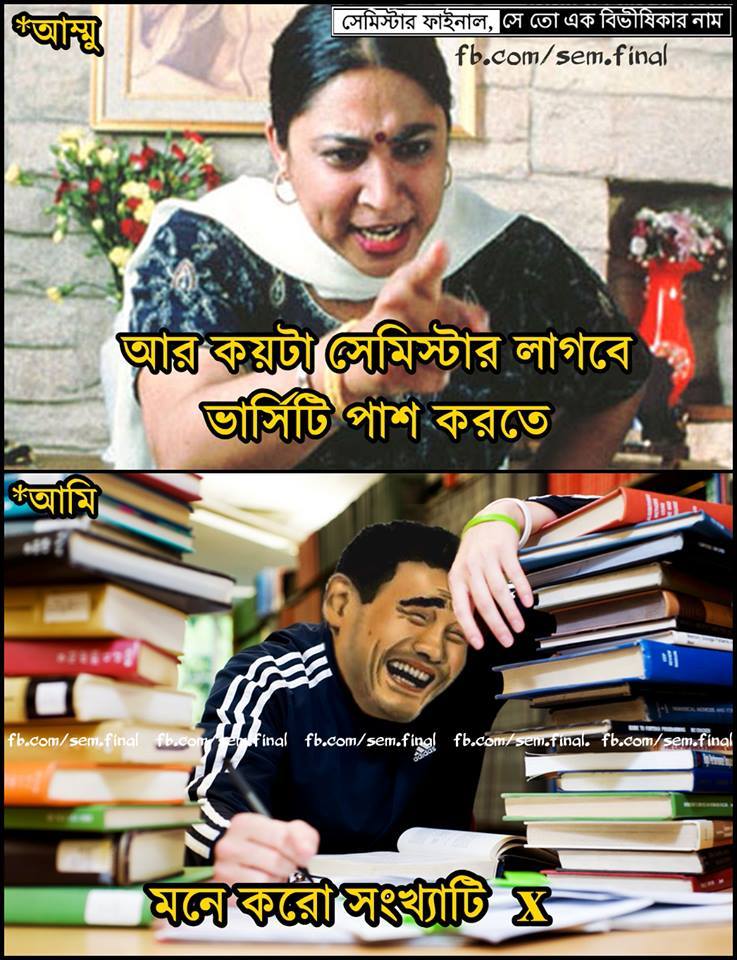
Text: *আম্মু আর কয়টা সেমিস্টার লাগবে ভার্সিটি পাশ করতে *আমি মনে করো সংখ্যাটি
Label: Non Hate